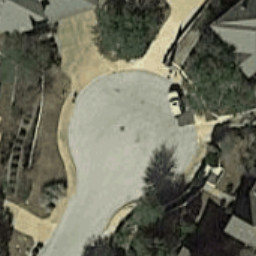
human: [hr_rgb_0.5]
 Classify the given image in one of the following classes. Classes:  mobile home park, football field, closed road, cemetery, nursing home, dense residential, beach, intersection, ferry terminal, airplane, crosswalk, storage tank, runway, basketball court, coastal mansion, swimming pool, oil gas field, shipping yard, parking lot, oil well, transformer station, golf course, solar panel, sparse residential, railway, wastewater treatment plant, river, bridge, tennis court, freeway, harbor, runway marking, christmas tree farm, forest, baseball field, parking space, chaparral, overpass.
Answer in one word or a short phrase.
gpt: closed road